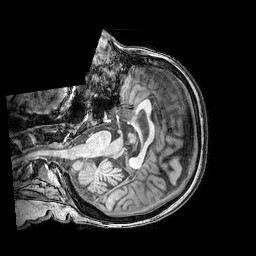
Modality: T1w
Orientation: axial
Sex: female
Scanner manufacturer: philips
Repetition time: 0.008141 s
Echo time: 0.00374 s